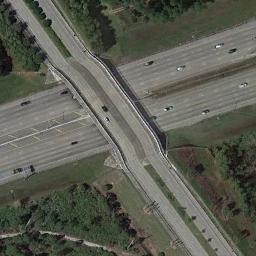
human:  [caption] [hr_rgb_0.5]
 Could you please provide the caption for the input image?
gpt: The cross-line overpass is over the road on the green space .

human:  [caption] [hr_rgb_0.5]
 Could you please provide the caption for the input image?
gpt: There are many trees beside the overpass .

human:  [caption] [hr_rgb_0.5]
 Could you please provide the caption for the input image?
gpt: There are several overpasses here .

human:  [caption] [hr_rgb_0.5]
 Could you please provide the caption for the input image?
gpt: The overpass is next to the grass and some trees .

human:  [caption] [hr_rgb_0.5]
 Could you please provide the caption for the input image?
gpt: There are some green trees and lawns around the overpass .